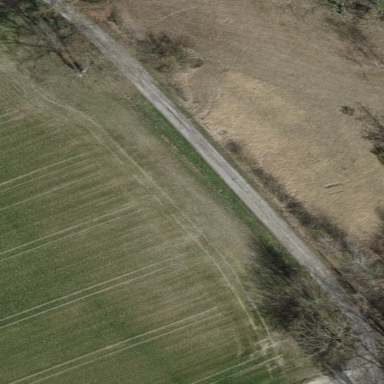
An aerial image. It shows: Area covered with grass.